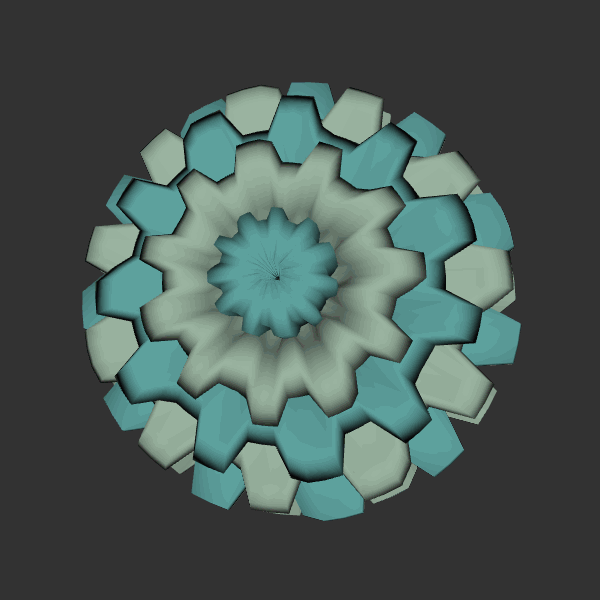
Background: dark